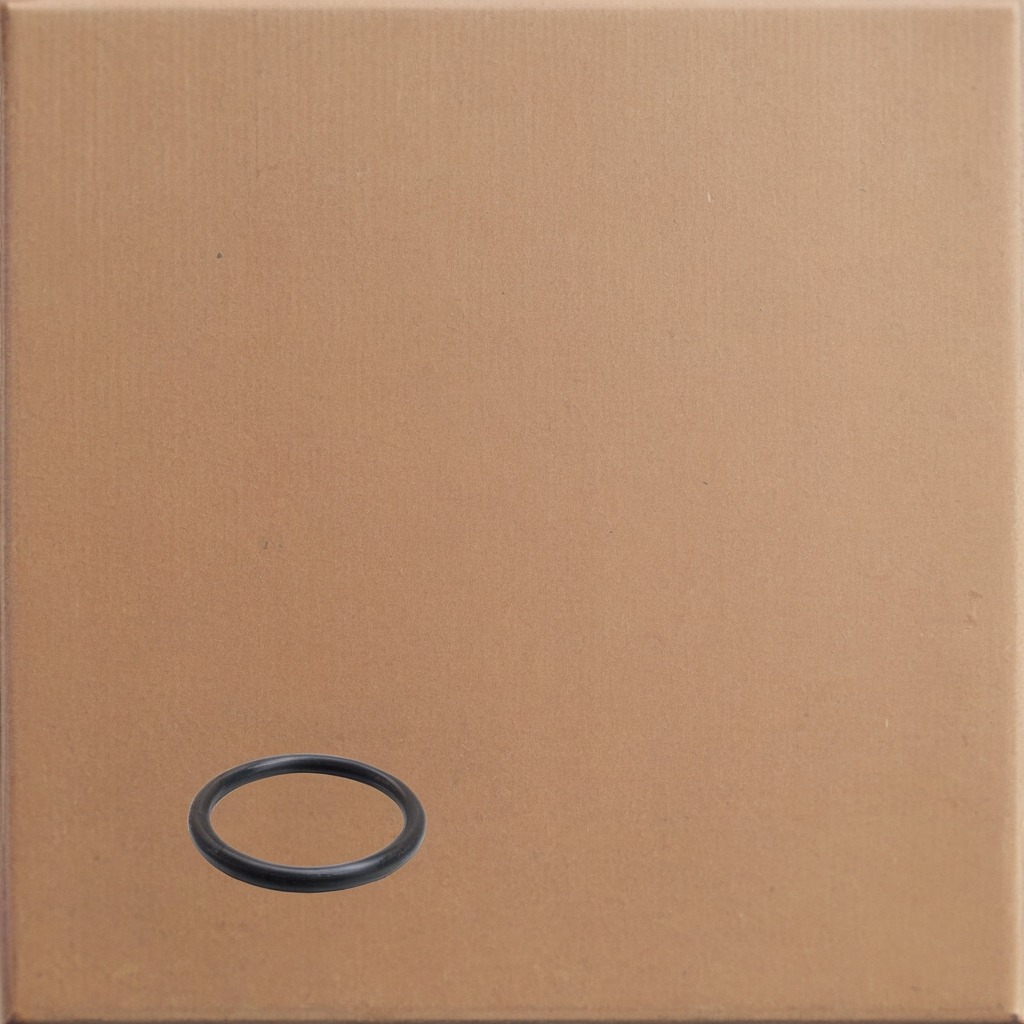
A rubber O-ring is lying on the cardboard box surface in an outdoor workshop during daytime bright natural light soft shadows slightly creased but